Interaction volume radius: 5 \u00c5
Interaction volume height: 35 \u00c5
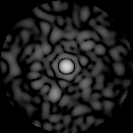
Disorder parameter: 0.8532